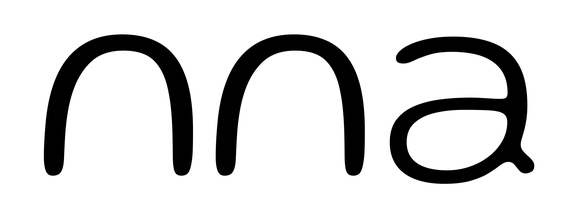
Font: Gluten_ExtraLight